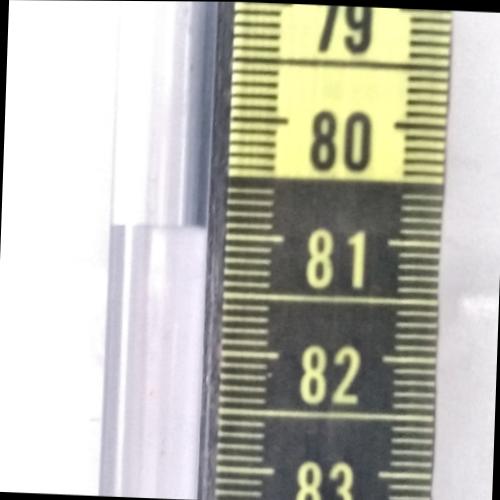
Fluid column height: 80.9 cm